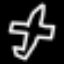
Label: airplane